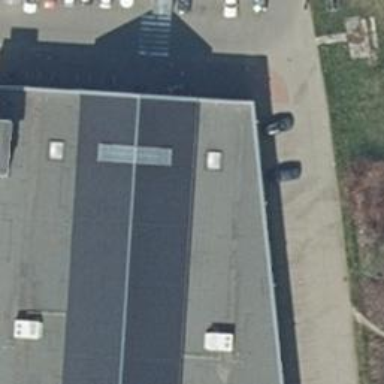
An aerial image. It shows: Furniture shop.